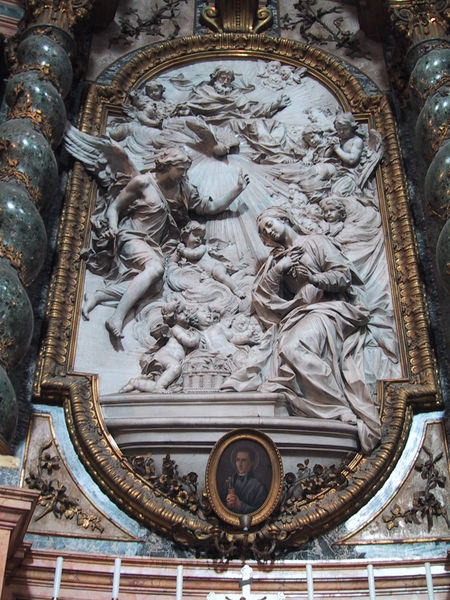
Titel: Altar und Grab des hl. Johannes Berchmanns
Künstler: Andrea Pozzo
Standort: Rom, S. Ignazio (EU - I - Latium)
Schlagwörter: blau, flügel, gott, himmel, weiß, blumen, marmor, schwarz, säule, säulen, haus, wand, barock, rahmen, stein, taube, bild, bildnis, porträt, kirche, gold, fliegen, oval, rund, engel, relief, rand, verzierung, kerze, stufen, strahlen, schweben, knien, beten, gedreht, altar, heilige, fresko, porträit, putten, maria, putti, altarbild, verkündigung, gottvater, bernini, marmorrelief, engel dreidimensional, gedrehte marmorsäulen, prieseter, schweben+, berock